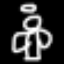
Label: angel